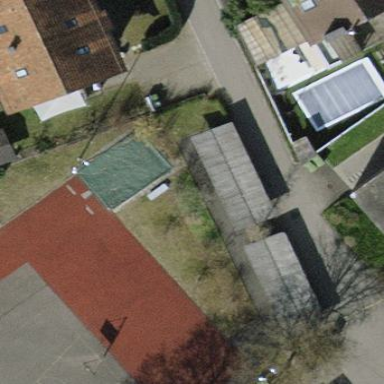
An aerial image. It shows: Bicycle parking area with wall loops for securing bikes.